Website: apple
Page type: billing-address
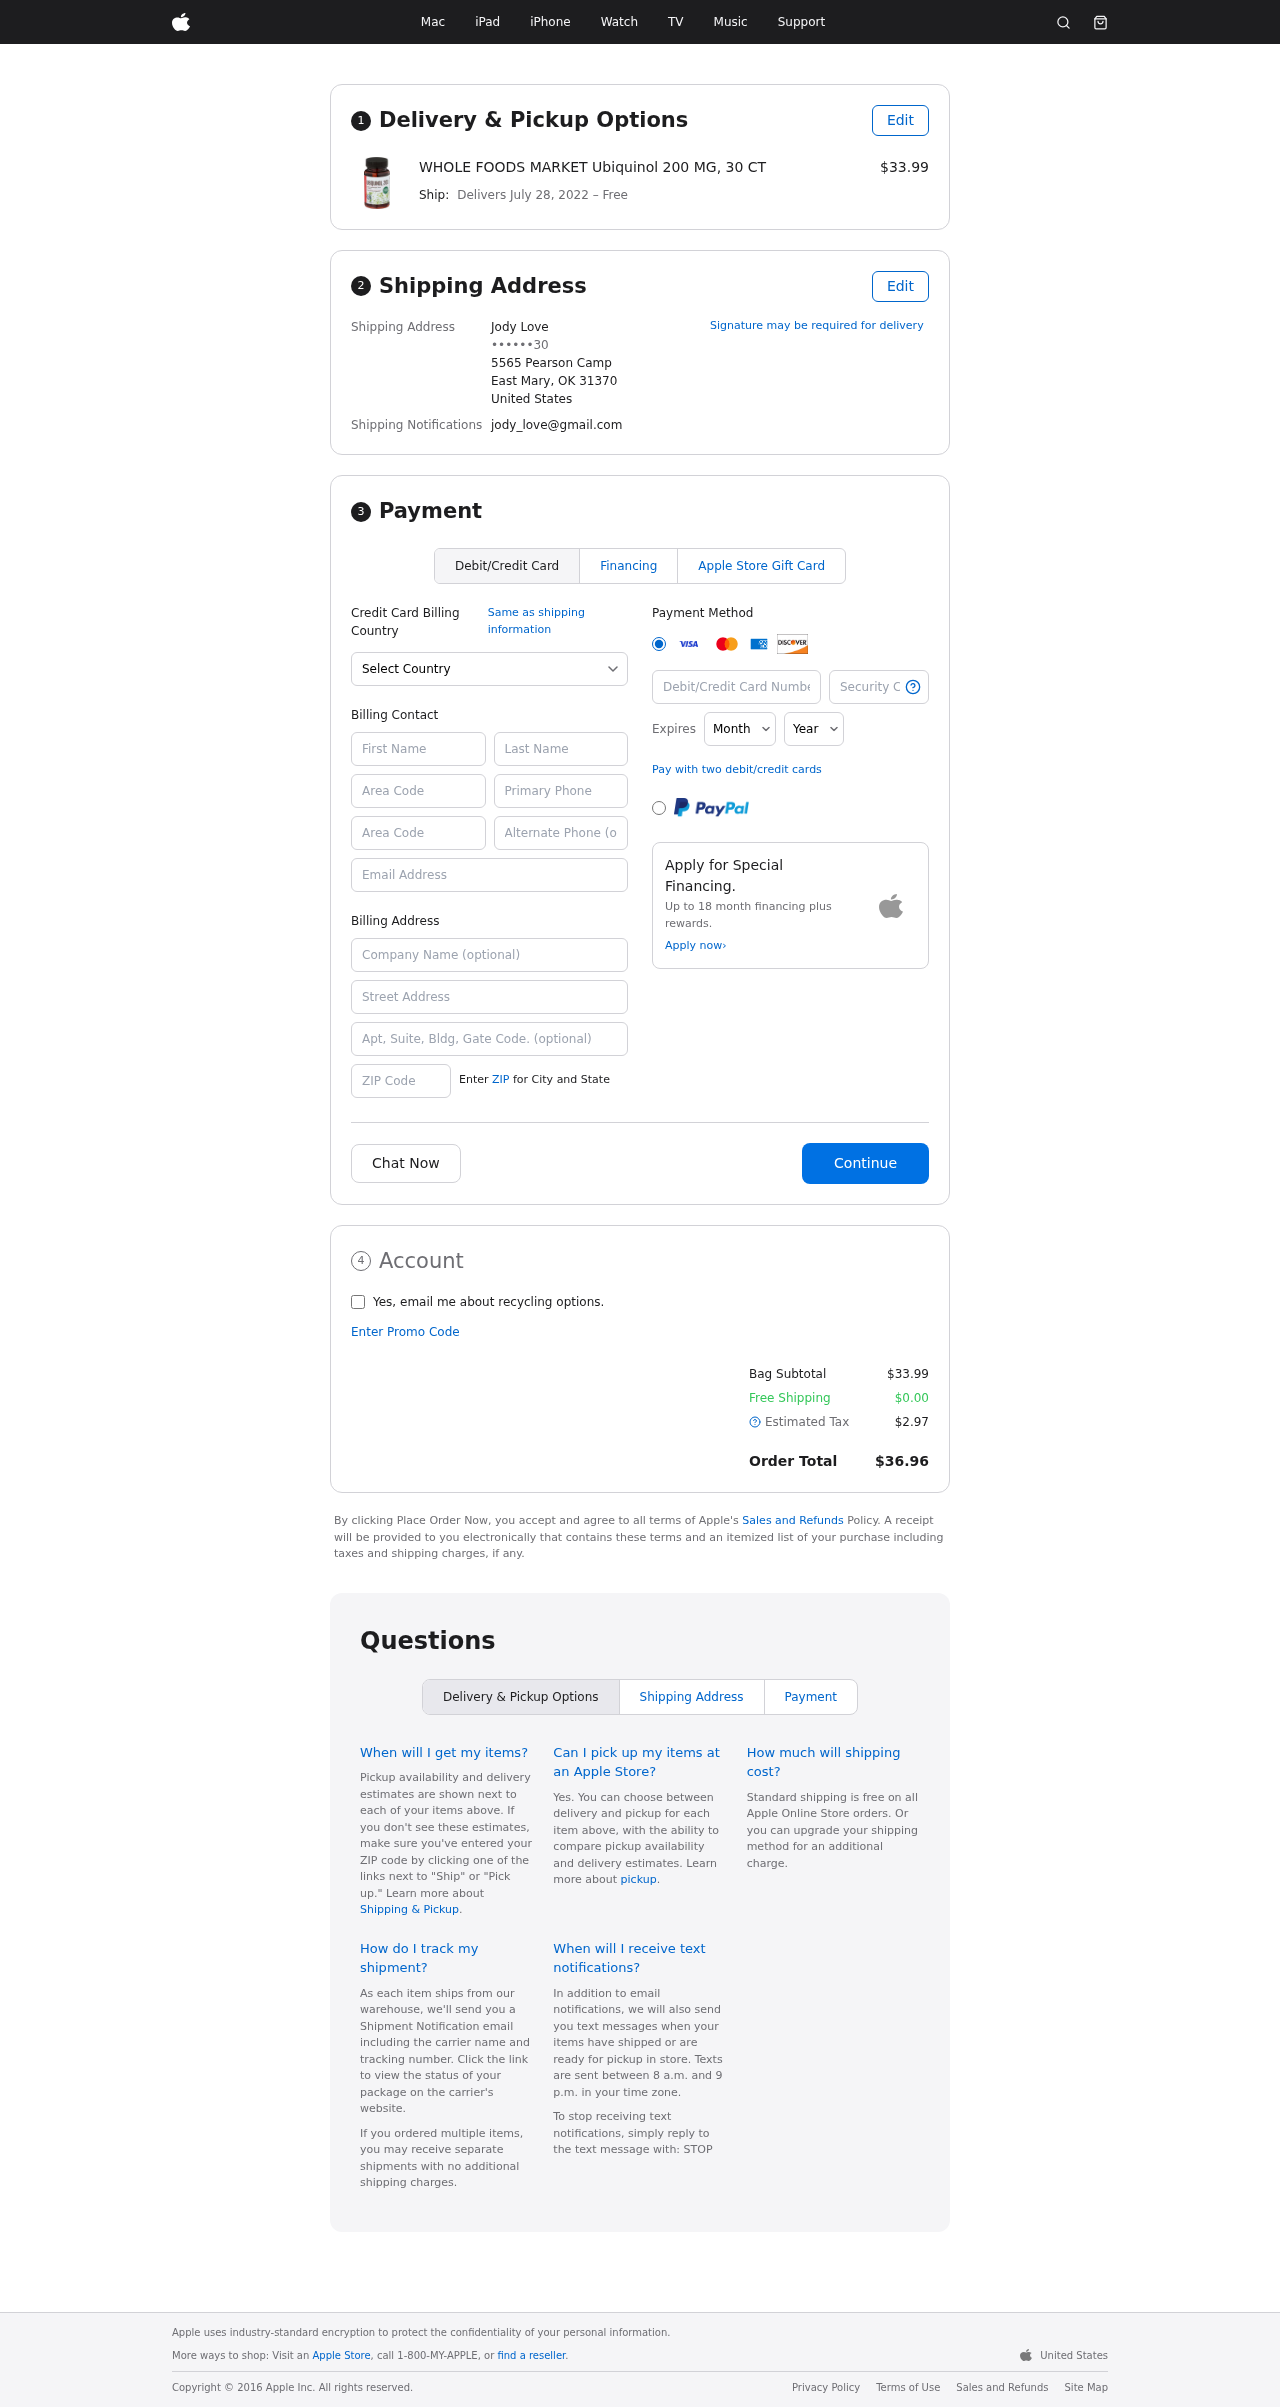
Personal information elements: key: PII_CARD_CVV
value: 782
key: PII_CARD_EXPIRY_MONTH
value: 09
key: PII_CARD_EXPIRY_YEAR
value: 28
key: PII_CARD_NUMBER
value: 6560 5841 9703 1141
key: PII_CITY_STATE_ZIP
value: East Mary, OK 31370
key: PII_COUNTRY
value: United States
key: PII_EMAIL
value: jody_love@gmail.com
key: PII_FULLNAME
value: Jody Love
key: PII_STREET
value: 5565 Pearson Camp
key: PII_PHONE_MASKED
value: ••••••30
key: PII_BILLING_FIRSTNAME
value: Jody
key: PII_BILLING_LASTNAME
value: Love
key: PII_BILLING_PHONE_AREA
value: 967
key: PII_BILLING_PHONE
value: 9676869230
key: PII_BILLING_EMAIL
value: jody_love@gmail.com
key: PII_BILLING_STREET
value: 5565 Pearson Camp
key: PII_BILLING_POSTCODE
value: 31370
Product elements: key: PRODUCT1_NAME
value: WHOLE FOODS MARKET Ubiquinol 200 MG, 30 CT
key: PRODUCT1_PRICE
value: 33.99
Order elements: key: ORDER_DELIVERY_DATE
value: July 28, 2022
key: ORDER_SUBTOTAL
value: $33.99
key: ORDER_SHIPPING_COST
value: $0.00
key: ORDER_TAX
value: $2.97
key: ORDER_TOTAL
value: $36.96